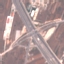
Land use / land cover class: Highway